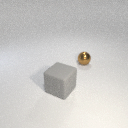
small brown metal sphere behind large gray rubber cube